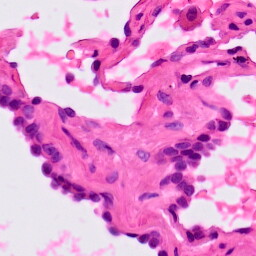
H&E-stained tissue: Lung